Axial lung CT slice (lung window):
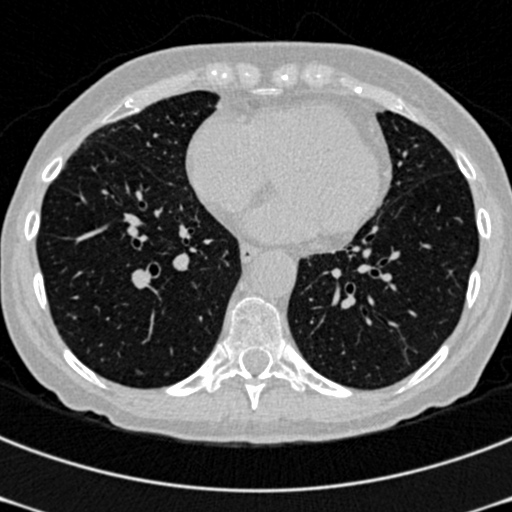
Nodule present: no